Field crop: maize
Growth stage: 2
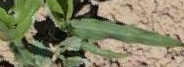
Species: maize